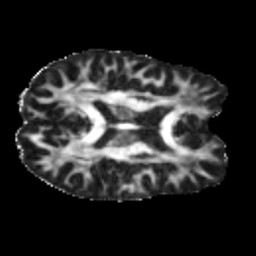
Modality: FA
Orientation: axial
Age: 46
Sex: male
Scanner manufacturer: ge
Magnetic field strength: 3 T
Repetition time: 3.65 s
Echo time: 0.0807 s